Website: apple-inc
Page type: customer-info-address
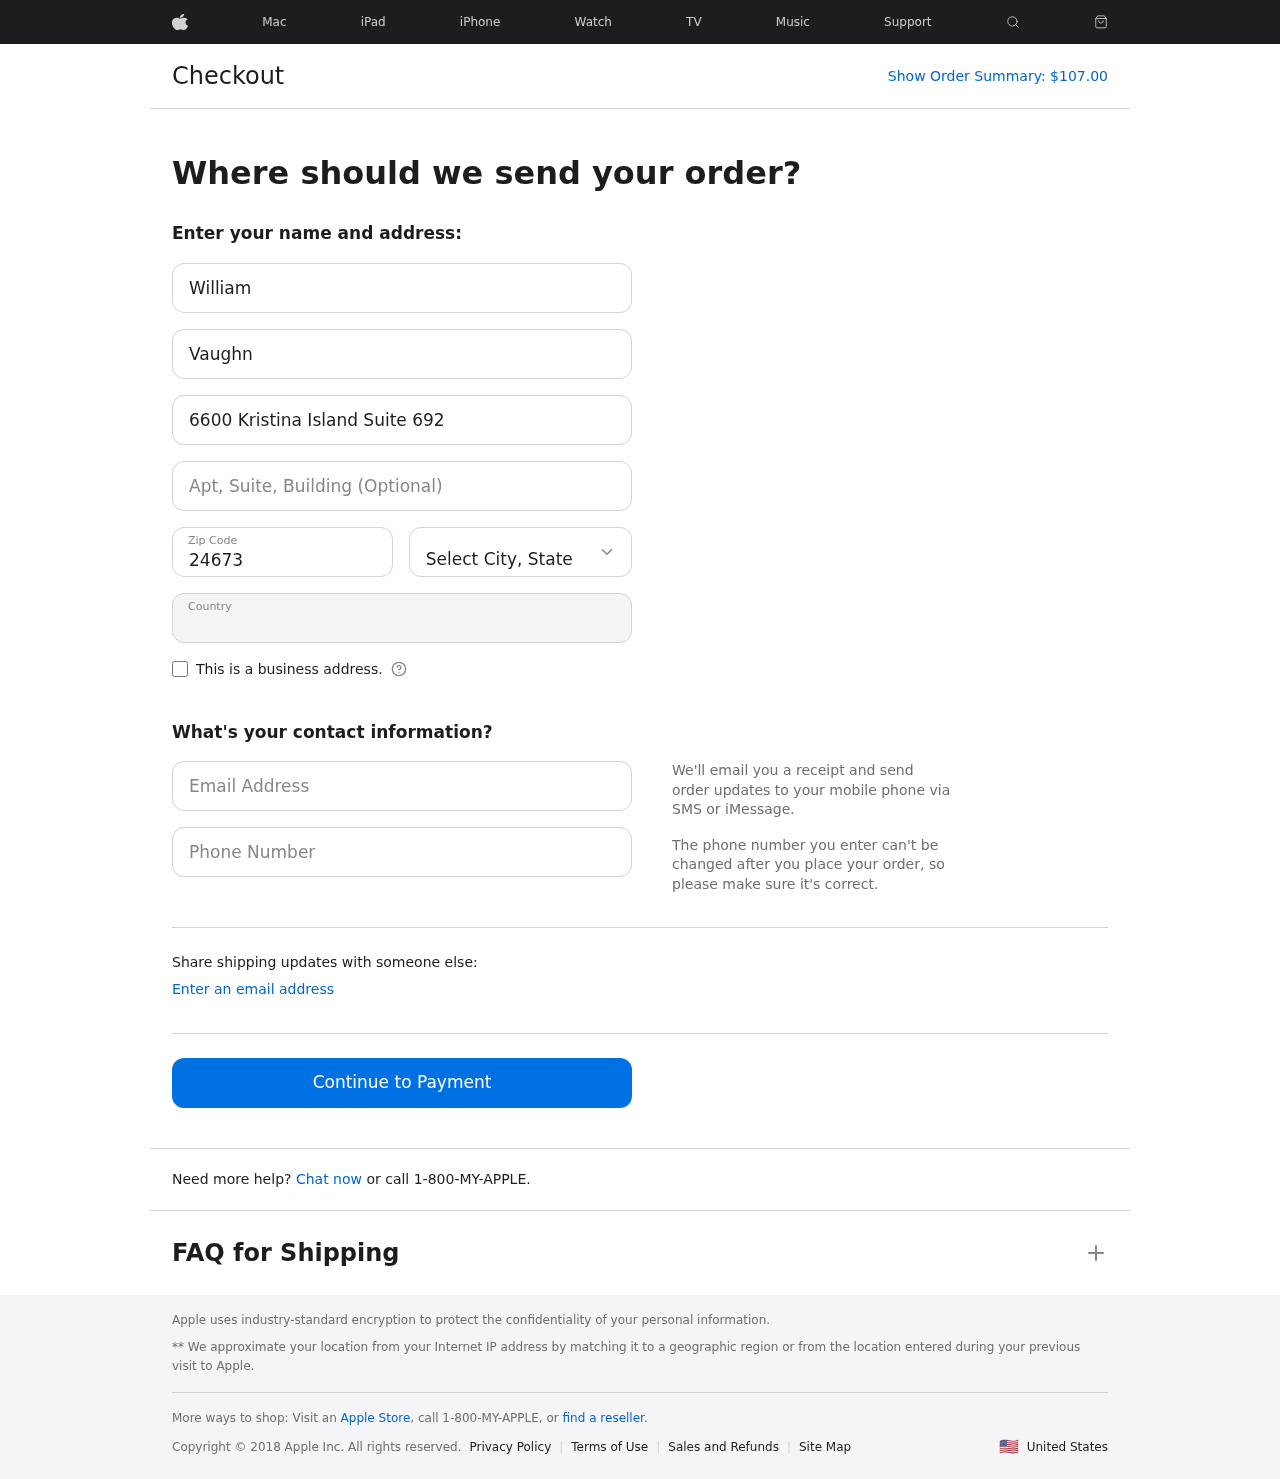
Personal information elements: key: PII_CITY_STATE
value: Marcside, CA
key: PII_COUNTRY
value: United States
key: PII_EMAIL
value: williamvaughn@gmail.com
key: PII_FIRSTNAME
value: William
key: PII_LASTNAME
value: Vaughn
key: PII_PHONE
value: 8089766072
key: PII_POSTCODE
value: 24673
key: PII_STREET
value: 6600 Kristina Island Suite 692
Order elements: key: ORDER_TOTAL
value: $107.00